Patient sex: M
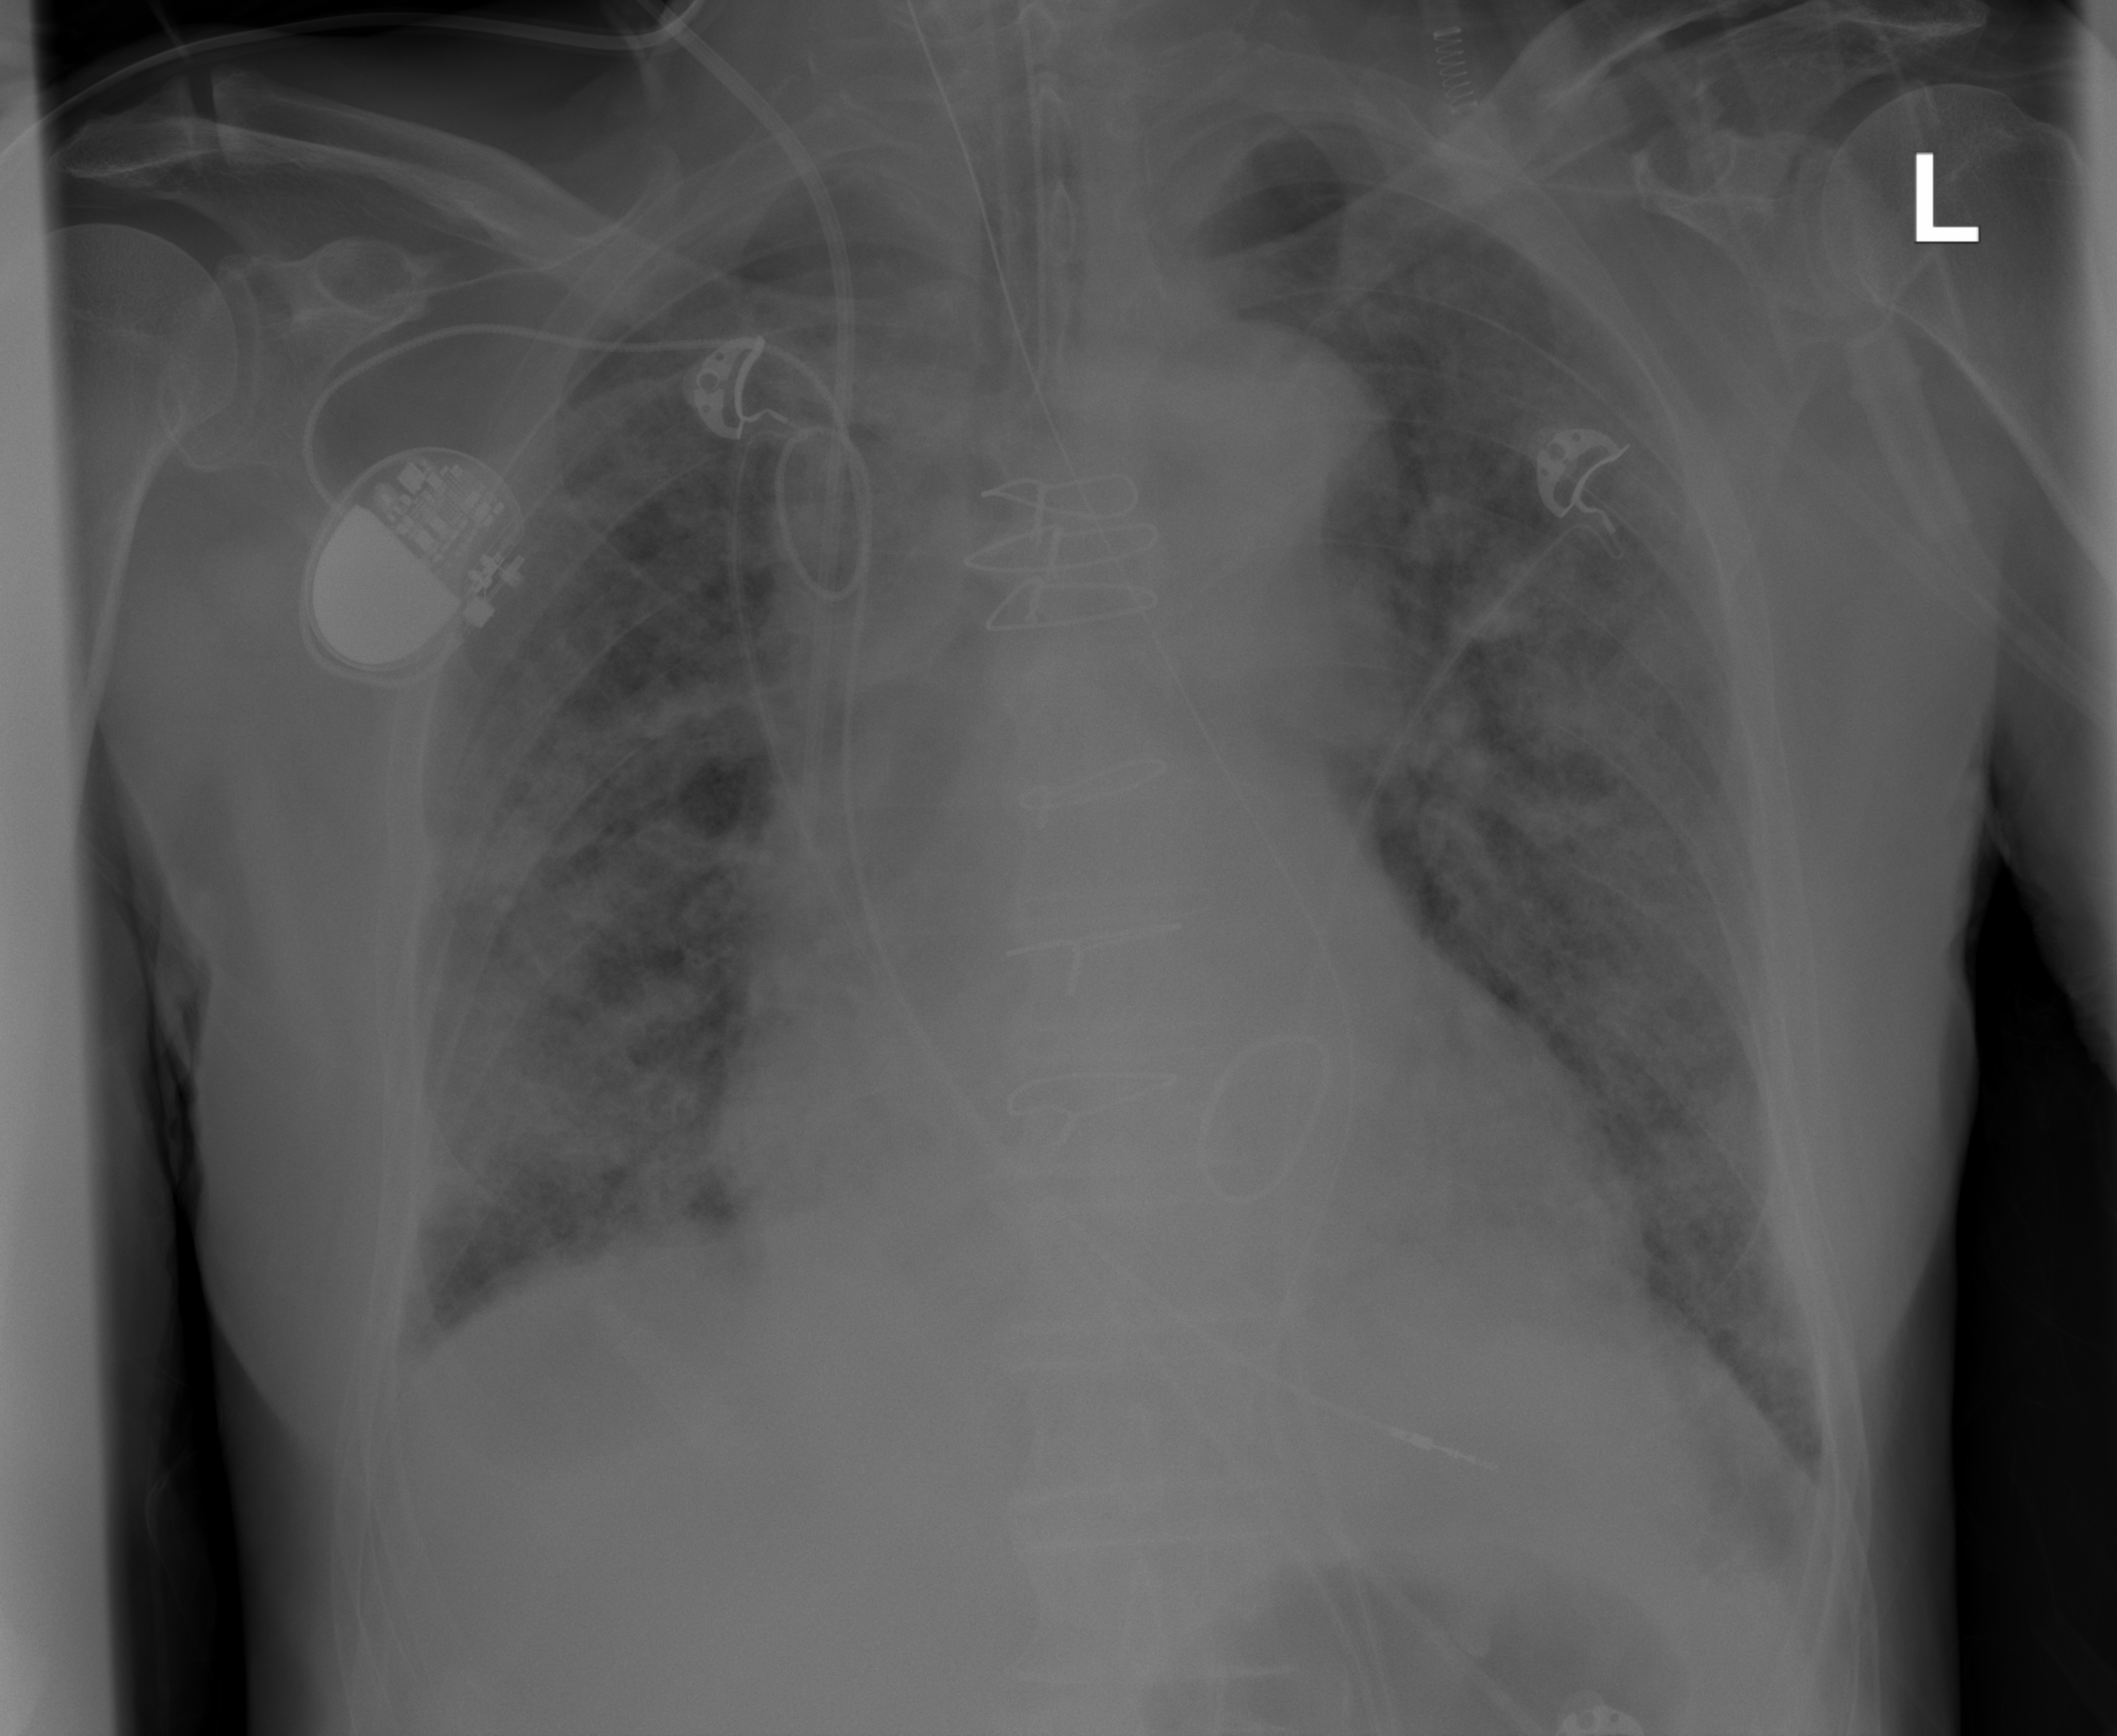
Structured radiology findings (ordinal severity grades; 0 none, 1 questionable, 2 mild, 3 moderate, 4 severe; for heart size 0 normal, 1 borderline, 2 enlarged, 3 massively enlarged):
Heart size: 2
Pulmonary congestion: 1
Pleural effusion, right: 0
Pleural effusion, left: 0
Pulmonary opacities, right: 3
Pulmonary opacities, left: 3
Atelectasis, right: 2
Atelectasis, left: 2